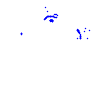
Particle: pion